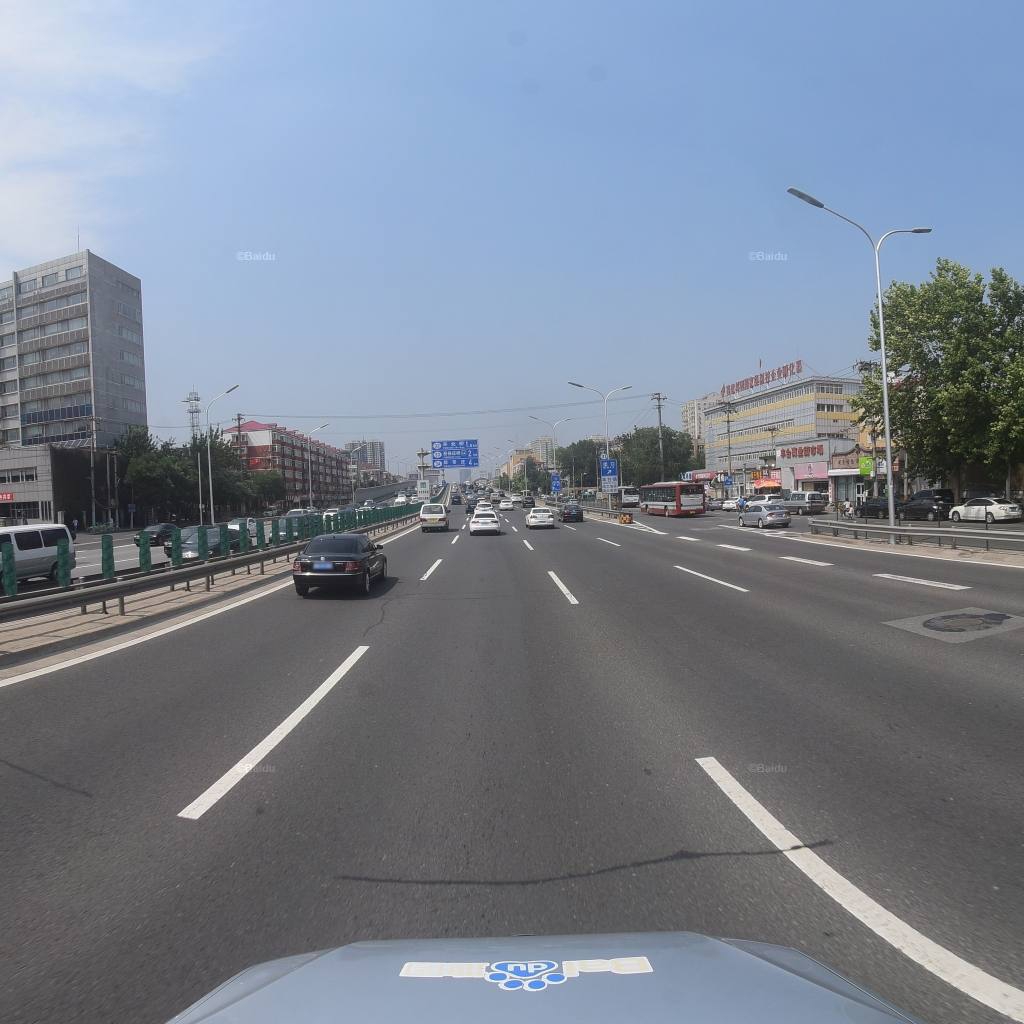
Region: Fengtai
Road damage annotations: transverse patch, transverse patch, longitudinal patch, transverse patch, manhole cover